Field crop: maize
Growth stage: 2
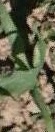
Species: maize